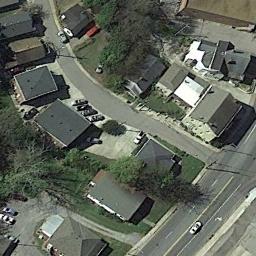
Label: residential